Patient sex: M
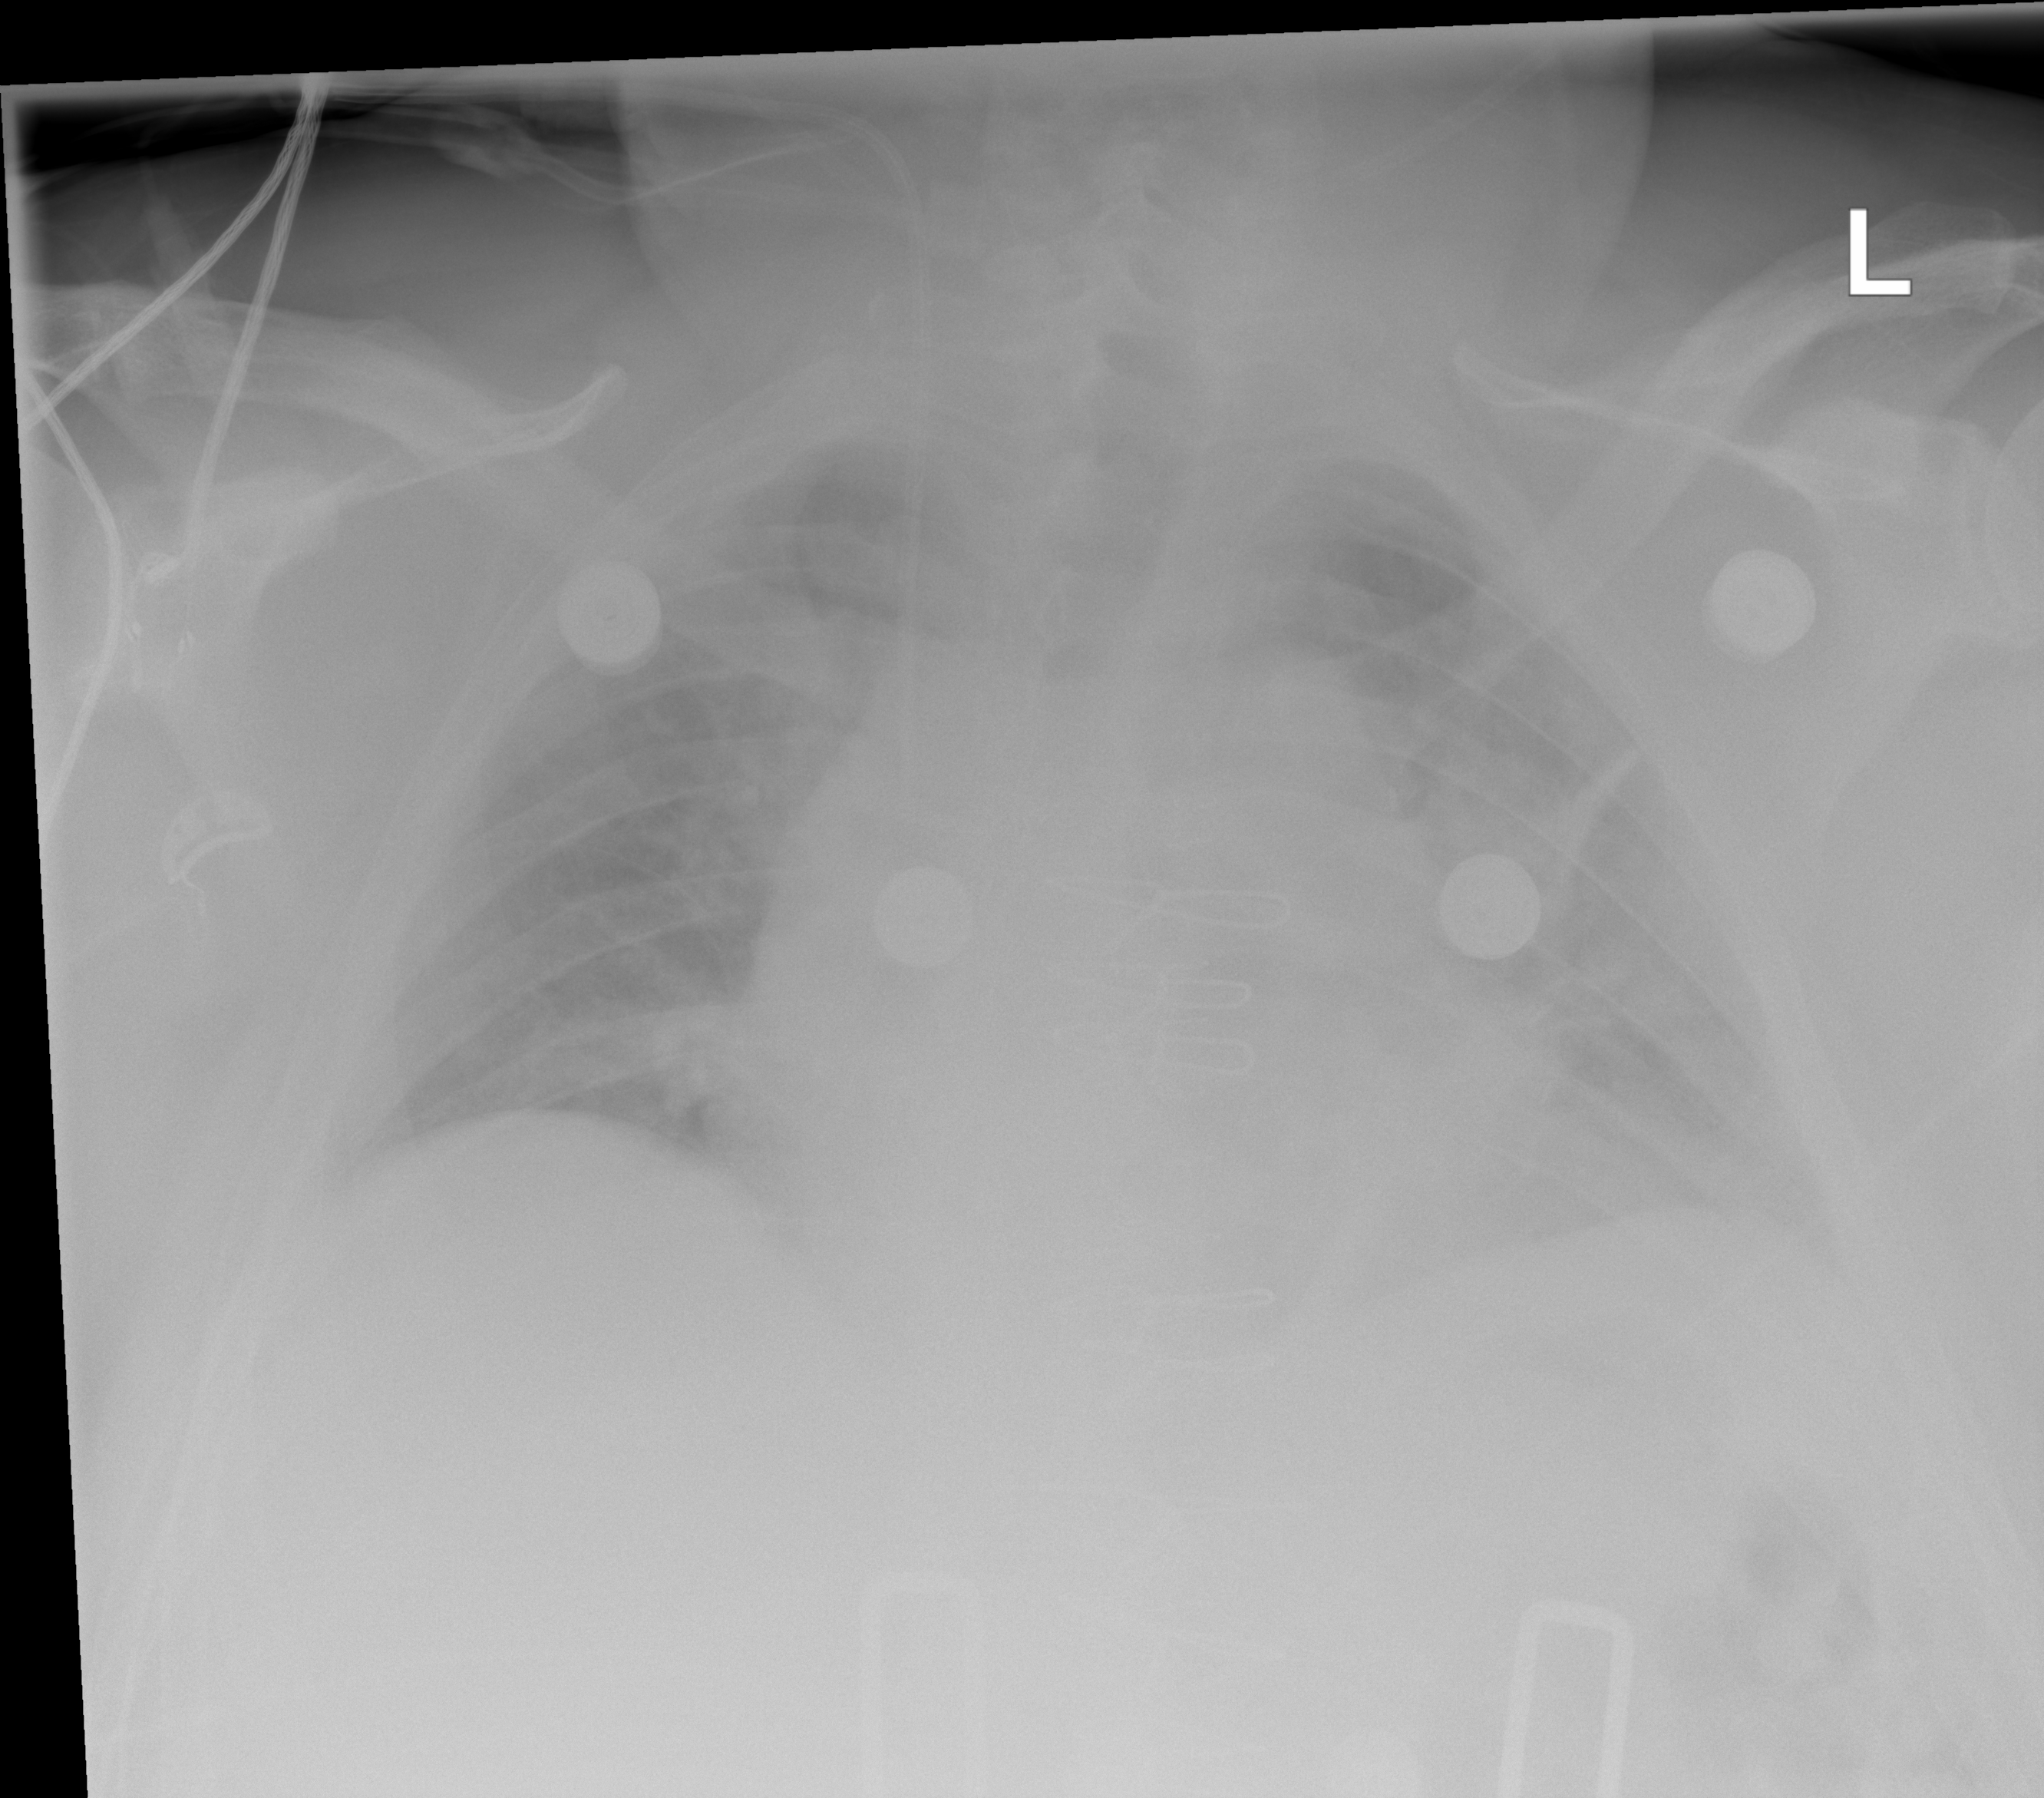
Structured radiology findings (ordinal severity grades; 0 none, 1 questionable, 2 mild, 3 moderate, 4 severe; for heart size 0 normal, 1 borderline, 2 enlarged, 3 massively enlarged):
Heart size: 2
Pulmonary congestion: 0
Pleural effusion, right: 0
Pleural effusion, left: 2
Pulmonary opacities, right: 0
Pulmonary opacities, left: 2
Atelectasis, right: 0
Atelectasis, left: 2